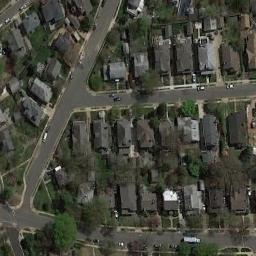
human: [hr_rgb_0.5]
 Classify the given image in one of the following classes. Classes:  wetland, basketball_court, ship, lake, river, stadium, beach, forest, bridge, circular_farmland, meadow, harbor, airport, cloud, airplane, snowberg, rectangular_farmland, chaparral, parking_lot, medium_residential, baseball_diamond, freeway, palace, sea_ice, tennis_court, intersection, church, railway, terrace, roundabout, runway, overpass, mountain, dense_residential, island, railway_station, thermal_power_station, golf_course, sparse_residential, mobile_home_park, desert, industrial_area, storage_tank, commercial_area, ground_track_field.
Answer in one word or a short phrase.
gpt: dense_residential